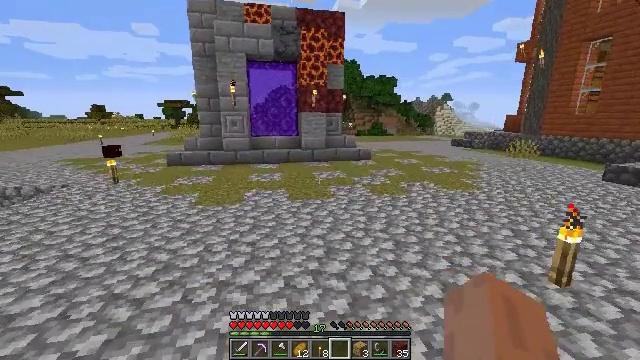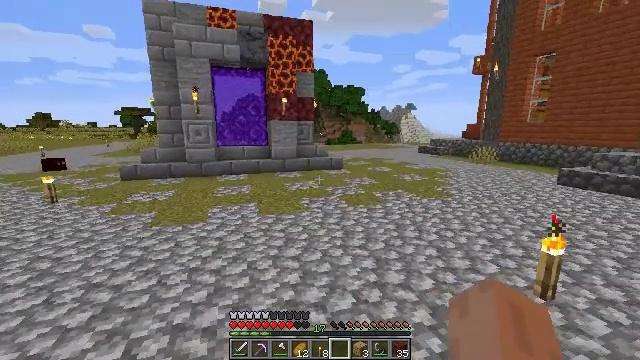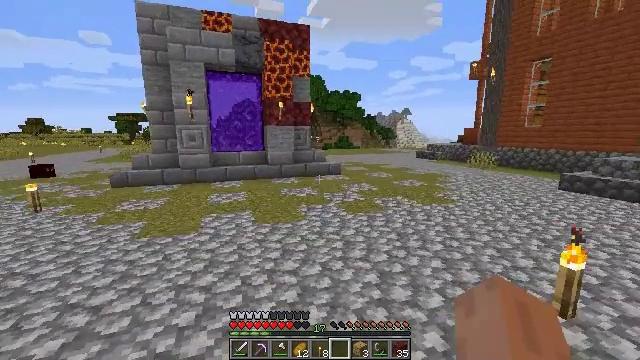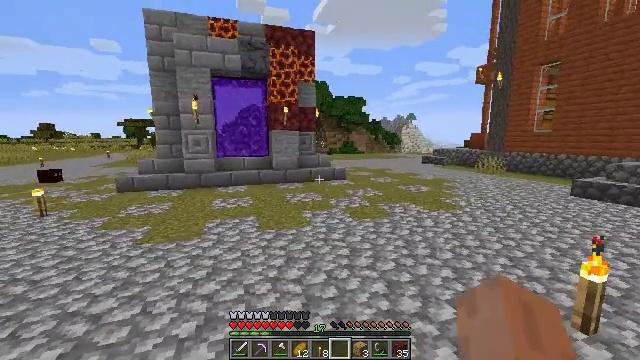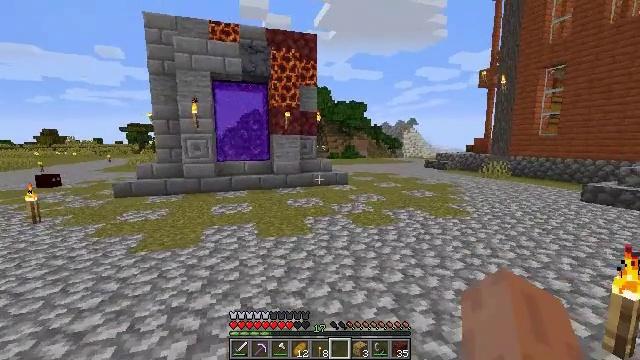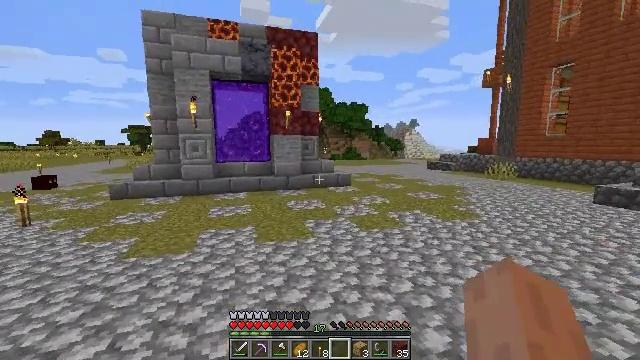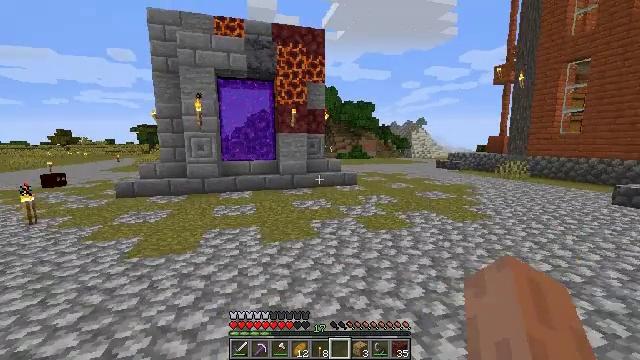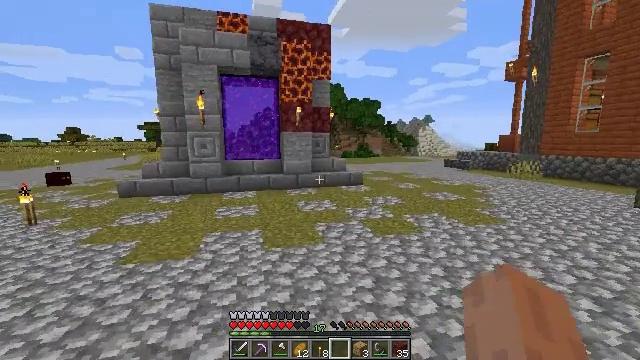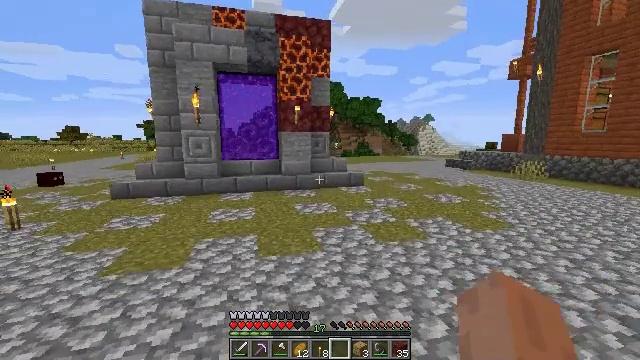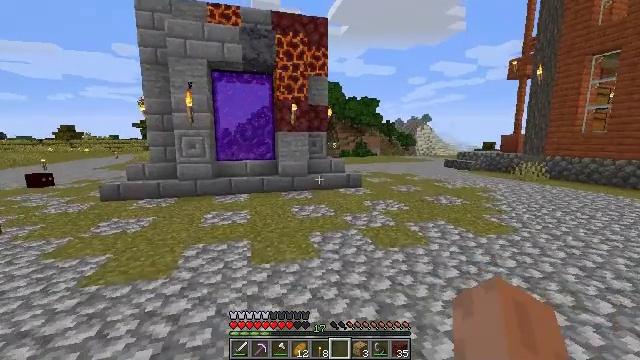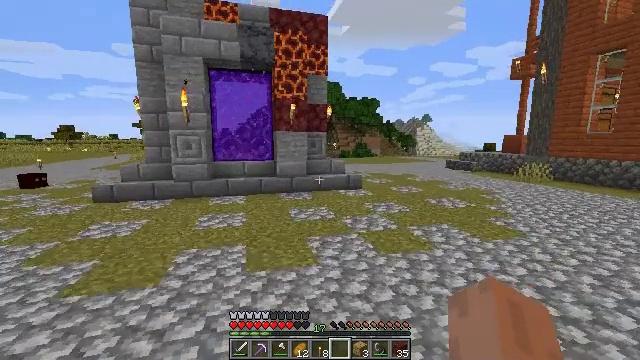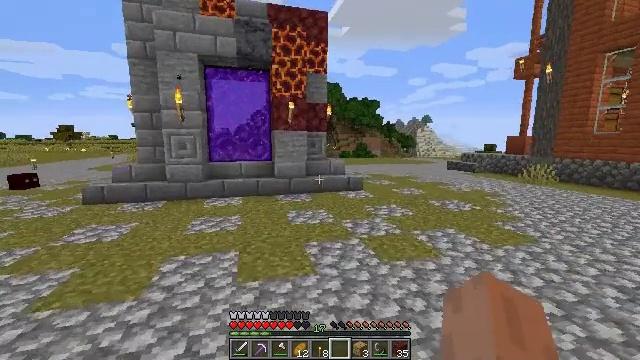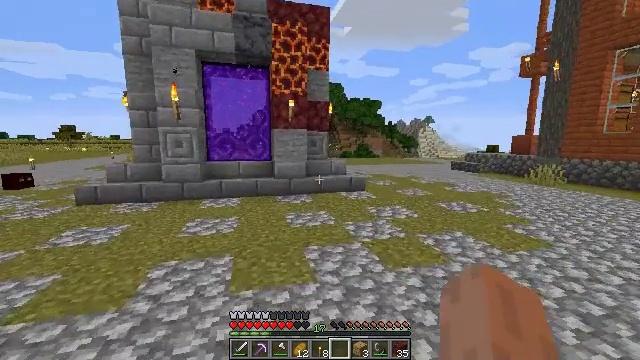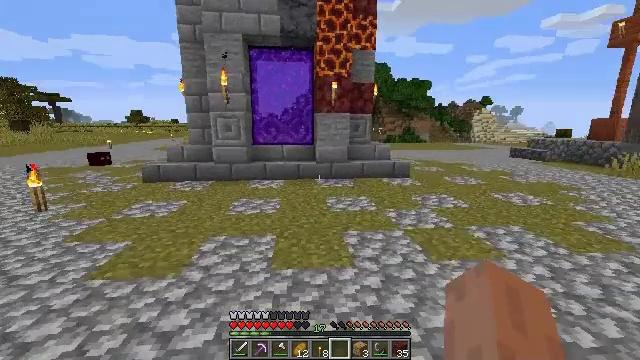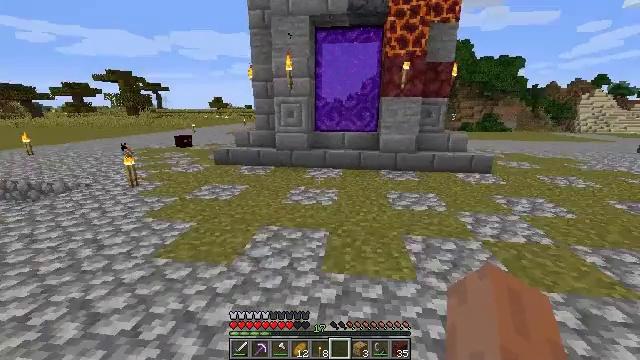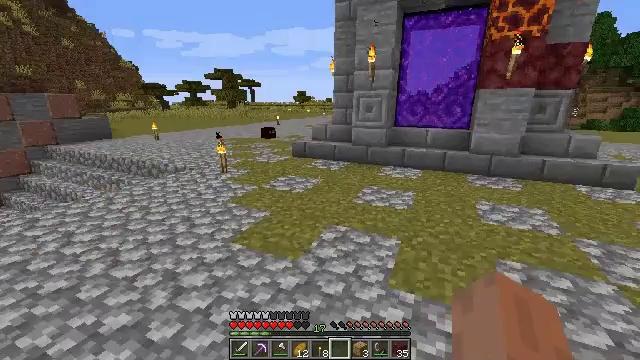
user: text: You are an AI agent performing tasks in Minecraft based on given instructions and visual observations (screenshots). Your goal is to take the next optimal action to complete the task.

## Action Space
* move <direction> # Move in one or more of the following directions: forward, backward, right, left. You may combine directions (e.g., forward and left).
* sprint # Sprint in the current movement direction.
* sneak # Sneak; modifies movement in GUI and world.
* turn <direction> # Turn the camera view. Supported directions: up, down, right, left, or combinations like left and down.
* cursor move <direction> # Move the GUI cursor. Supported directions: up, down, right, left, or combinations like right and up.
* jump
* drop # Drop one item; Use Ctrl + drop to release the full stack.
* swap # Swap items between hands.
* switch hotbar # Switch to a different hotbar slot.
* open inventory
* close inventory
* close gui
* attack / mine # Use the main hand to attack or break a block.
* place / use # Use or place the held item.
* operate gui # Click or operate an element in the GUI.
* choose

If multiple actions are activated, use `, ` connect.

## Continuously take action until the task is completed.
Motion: motion action
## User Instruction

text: Hunt the magma cube.
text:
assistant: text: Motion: move forward, turn right and up
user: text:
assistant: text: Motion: move forward, turn up
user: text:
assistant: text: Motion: move forward, turn left and up
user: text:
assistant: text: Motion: move forward
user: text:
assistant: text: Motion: move forward
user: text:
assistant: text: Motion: move forward, turn left
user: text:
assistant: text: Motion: move forward, turn left
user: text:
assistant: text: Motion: move forward
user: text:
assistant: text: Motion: move forward
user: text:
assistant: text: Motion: move forward
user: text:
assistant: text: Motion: move forward
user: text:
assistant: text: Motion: move forward
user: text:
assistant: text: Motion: move forward, turn left and down
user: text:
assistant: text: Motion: move forward, turn left and down
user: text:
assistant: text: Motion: move forward, turn left and down
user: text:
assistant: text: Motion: move forward, turn left
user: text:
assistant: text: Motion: move forward
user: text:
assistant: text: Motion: move forward
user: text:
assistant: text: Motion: move forward, turn left
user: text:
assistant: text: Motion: move forward, turn left
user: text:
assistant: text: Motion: move forward, turn left
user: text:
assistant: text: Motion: move forward
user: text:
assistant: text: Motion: move forward
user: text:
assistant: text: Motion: move forward
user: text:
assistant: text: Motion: move forward
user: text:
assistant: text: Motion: move forward
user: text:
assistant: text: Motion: move forward
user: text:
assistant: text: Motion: move forward
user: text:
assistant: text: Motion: move forward
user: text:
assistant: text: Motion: move forward